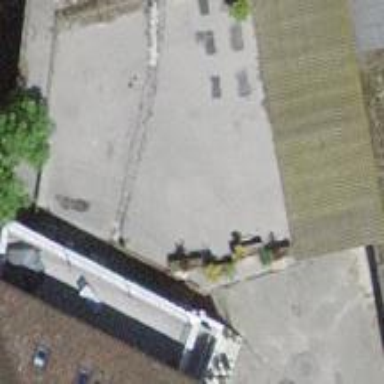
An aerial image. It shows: Warehouse building.